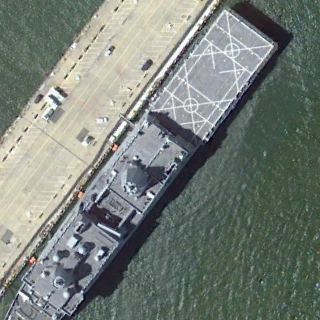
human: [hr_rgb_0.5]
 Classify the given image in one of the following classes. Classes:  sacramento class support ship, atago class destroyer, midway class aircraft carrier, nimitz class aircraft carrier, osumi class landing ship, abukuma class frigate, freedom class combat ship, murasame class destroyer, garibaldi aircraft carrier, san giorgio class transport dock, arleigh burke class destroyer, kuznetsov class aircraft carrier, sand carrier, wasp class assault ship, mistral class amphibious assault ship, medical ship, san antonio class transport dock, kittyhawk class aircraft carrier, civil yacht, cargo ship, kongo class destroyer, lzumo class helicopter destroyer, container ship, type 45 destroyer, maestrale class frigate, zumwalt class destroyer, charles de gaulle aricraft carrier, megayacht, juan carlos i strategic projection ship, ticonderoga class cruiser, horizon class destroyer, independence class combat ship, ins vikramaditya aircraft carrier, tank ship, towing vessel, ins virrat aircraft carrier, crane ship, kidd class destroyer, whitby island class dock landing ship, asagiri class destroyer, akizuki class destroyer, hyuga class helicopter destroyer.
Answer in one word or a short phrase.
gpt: San Antonio class transport dock